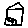
Label: house